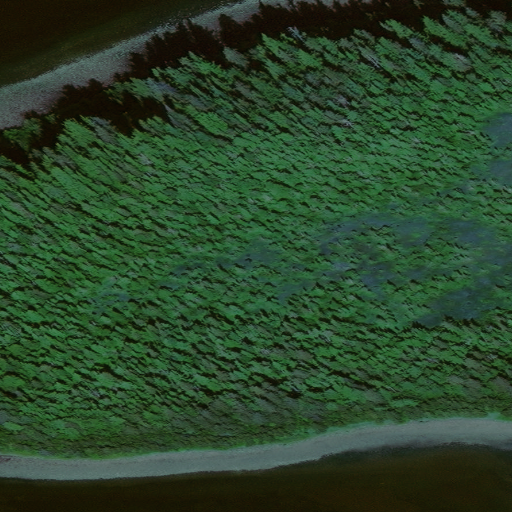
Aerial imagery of cape in Alaska named Gilmour Point containing only unknown